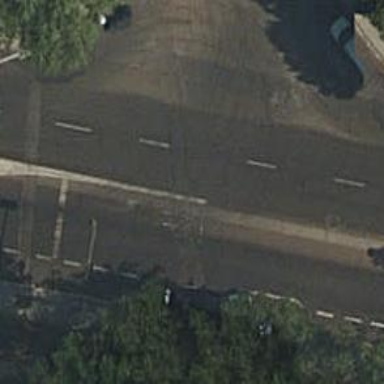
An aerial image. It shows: Road with traffic signals.